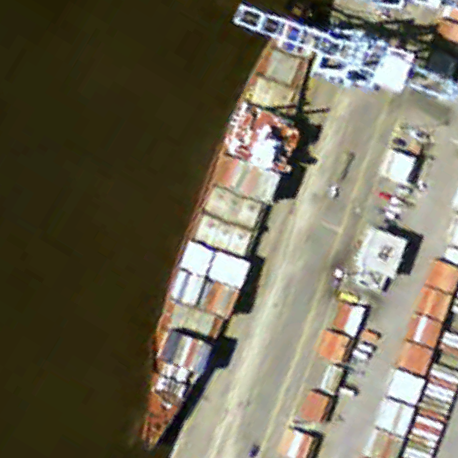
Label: civil